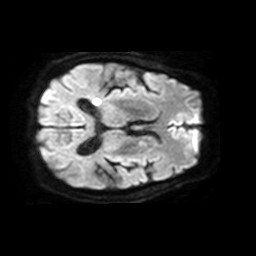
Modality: TRACE
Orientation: axial
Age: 62
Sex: male
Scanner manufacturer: philips
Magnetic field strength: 1.5 T
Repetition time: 4.811 s
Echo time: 0.07764 s